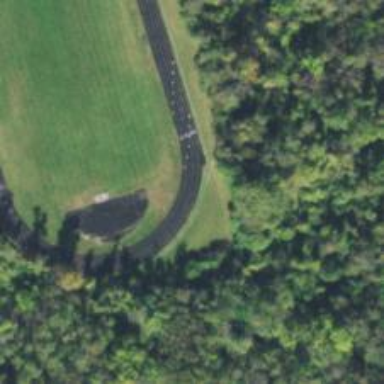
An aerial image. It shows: Track in leisure land.